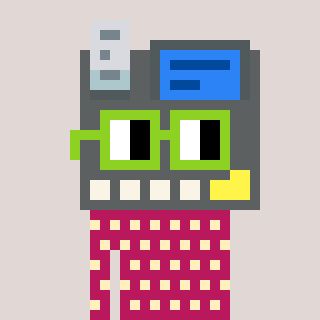
a pixel art character with square light green glasses, a cash register-shaped head and a darkpink-colored body on a warm background